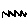
Label: zigzag